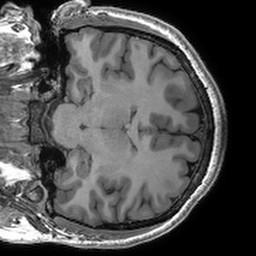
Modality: T1w
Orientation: coronal
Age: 26
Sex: male